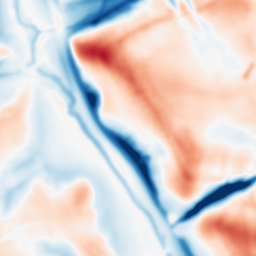
Category: multiscale
Decomposition family: dog_multiscale
Decomposition parameters: sigma_ratio: 2
n_scales: 3
base_sigma: 2
Upsampling method: cubic_mitchell
Upsampling parameters: scale: 4
Upsampling scale: 4